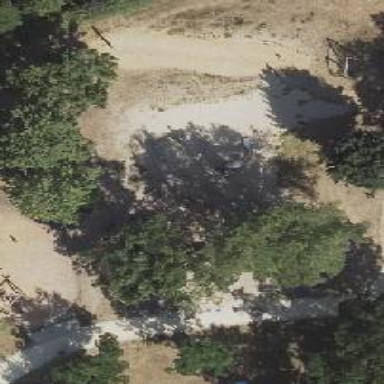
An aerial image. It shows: Playground area for leisure activities on the land.